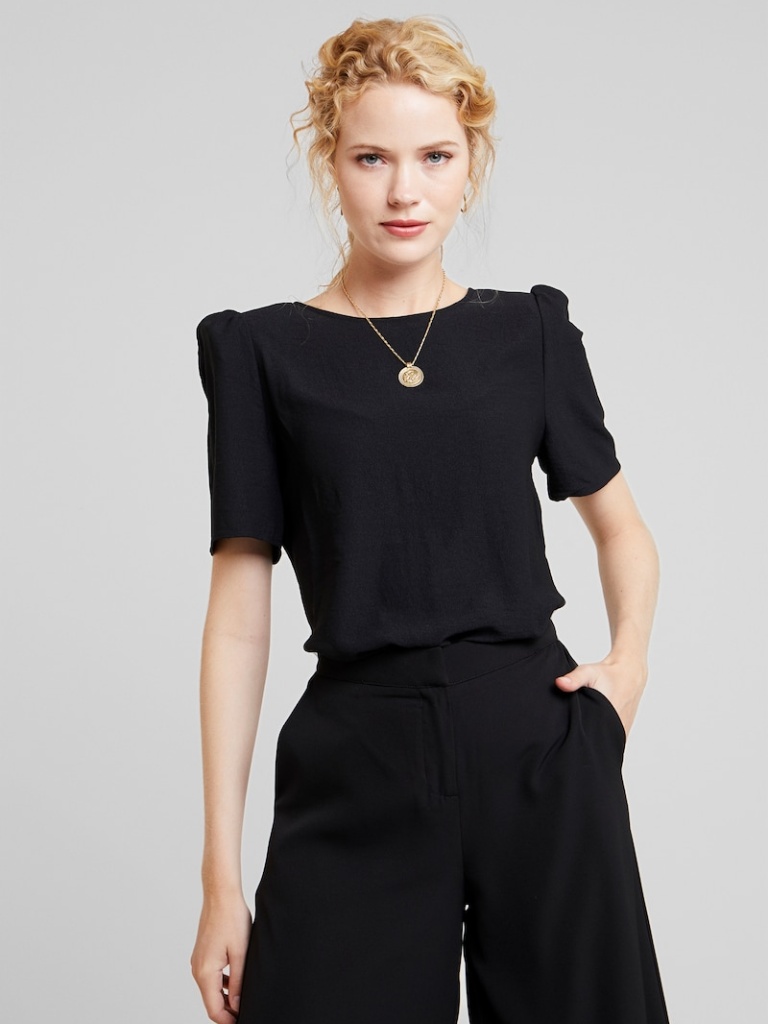
cotton relaxed short sleeve hip length Fully Tucked in crew blouse